Field crop: tomato
Growth stage: 1
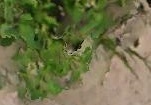
Species: tomato